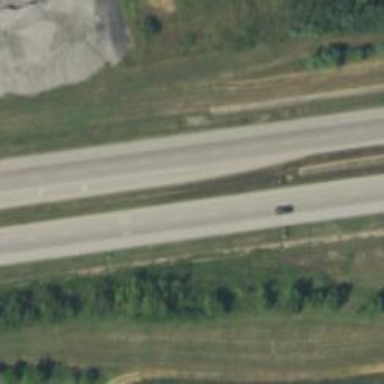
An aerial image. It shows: Primary highway with expressway characteristics.